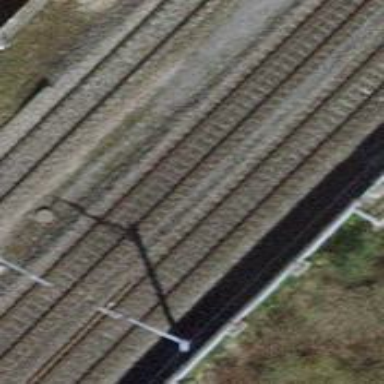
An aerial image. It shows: Single railway track with electrification through contact line.